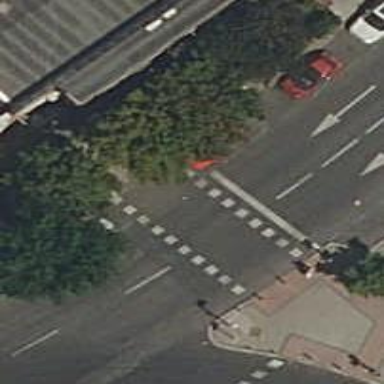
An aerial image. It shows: Road with traffic signals at crossing.